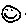
Label: smiley face